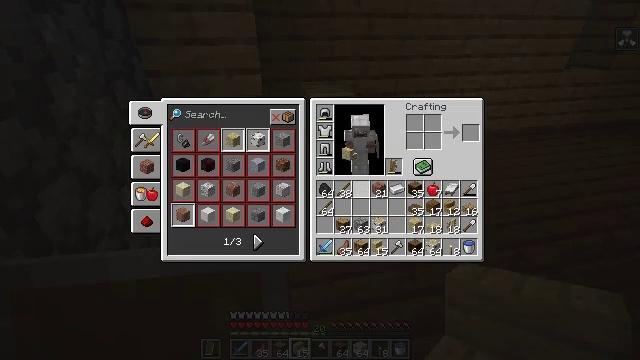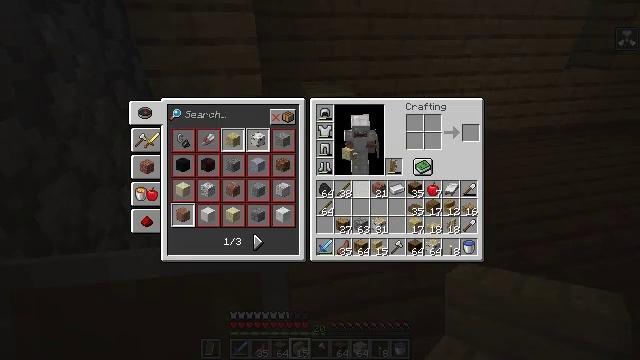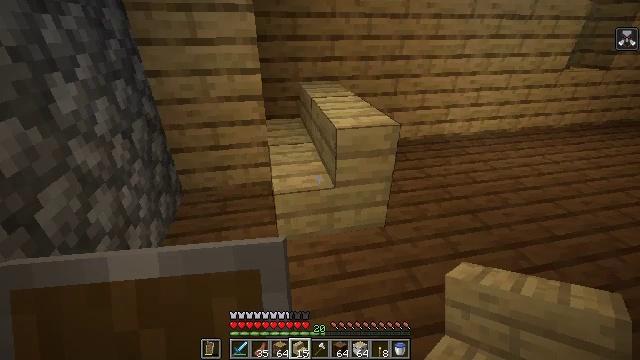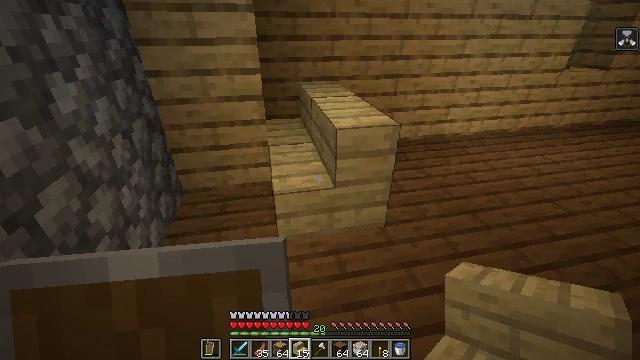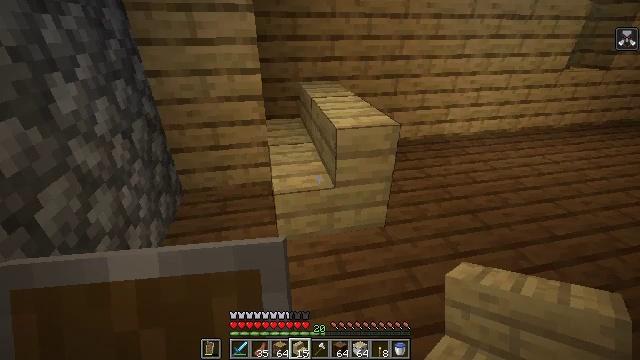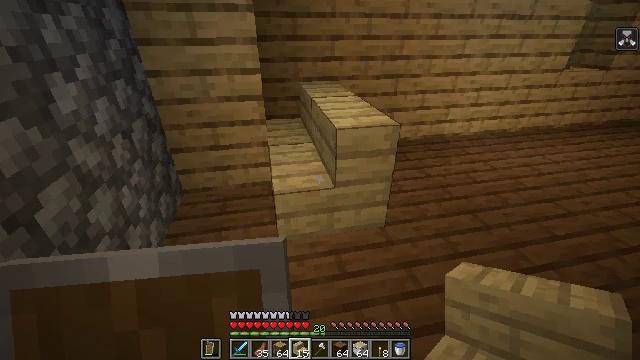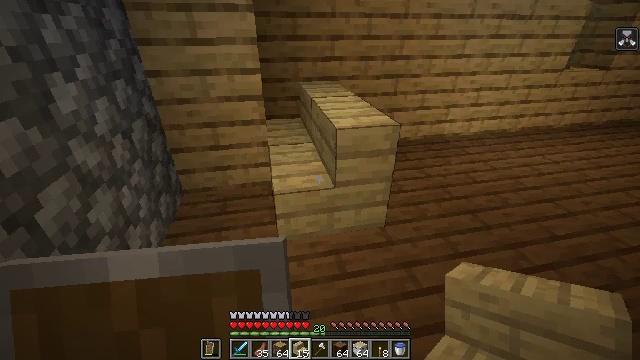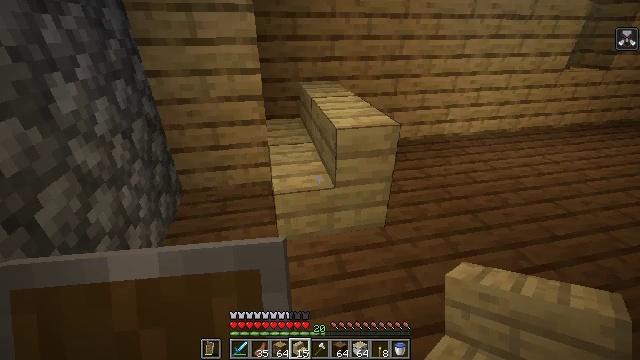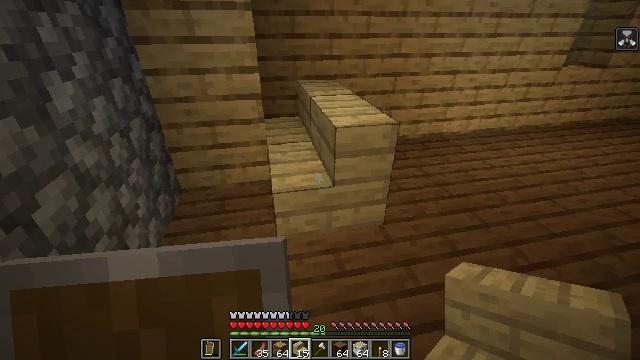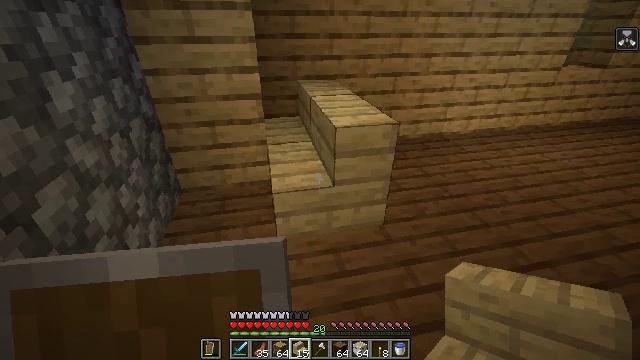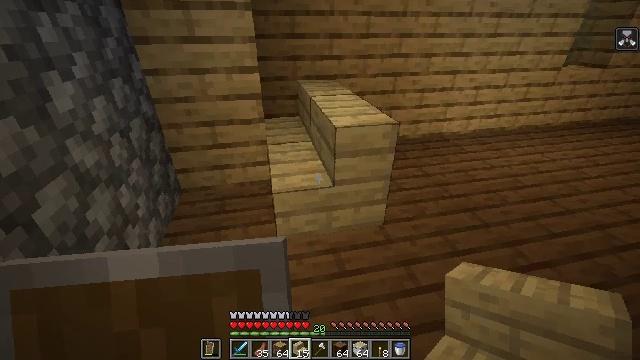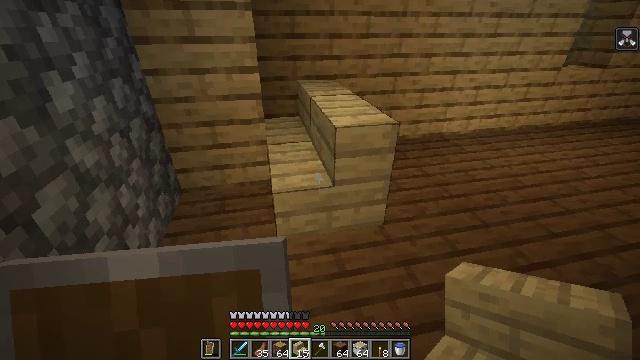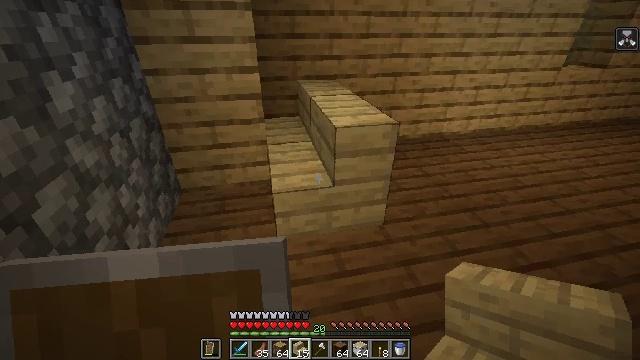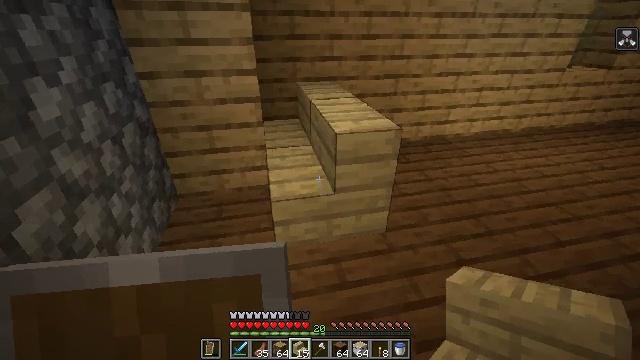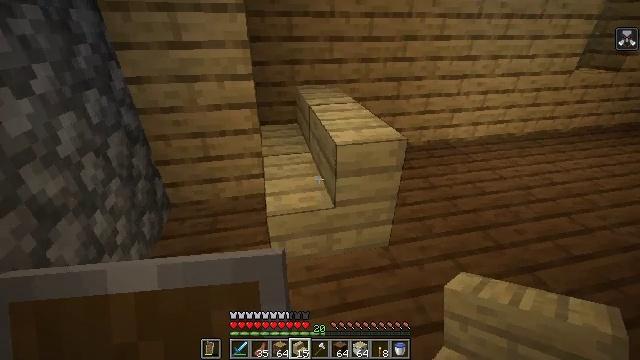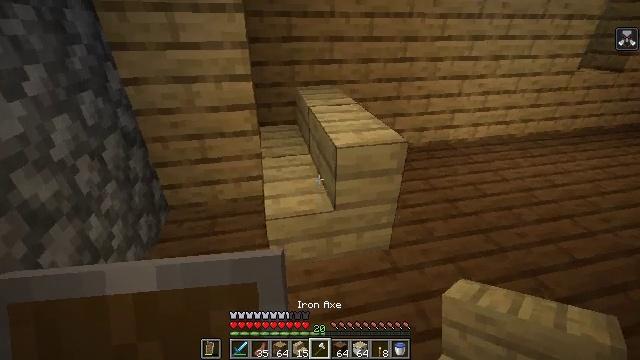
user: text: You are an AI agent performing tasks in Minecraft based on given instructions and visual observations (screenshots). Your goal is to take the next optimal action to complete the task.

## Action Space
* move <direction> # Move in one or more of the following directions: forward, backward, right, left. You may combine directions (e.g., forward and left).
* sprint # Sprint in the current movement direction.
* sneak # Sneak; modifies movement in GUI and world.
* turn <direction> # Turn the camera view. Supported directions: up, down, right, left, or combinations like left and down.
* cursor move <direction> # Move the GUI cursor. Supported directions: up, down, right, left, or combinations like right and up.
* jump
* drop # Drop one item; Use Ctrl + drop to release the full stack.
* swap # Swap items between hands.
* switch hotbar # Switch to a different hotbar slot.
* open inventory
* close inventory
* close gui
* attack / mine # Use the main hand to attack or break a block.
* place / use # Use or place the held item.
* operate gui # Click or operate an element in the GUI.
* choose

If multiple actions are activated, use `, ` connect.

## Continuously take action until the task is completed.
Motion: motion action
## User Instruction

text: Attack the birch stairs to recycle them.
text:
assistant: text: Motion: no_op
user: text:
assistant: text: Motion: close inventory
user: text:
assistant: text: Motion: close inventory
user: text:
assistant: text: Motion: close inventory
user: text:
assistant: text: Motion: close inventory
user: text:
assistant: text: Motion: no_op
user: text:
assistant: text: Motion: no_op
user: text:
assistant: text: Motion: no_op
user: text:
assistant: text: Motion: no_op
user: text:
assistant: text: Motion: no_op
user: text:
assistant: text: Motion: no_op
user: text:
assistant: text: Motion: no_op
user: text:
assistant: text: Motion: move forward
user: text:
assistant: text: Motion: move forward
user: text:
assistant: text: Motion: move forward
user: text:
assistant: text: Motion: no_op
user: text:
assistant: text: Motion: no_op
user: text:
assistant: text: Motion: no_op
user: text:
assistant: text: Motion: attack / mine
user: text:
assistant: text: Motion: attack / mine
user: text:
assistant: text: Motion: attack / mine
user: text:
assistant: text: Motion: attack / mine
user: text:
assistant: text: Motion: attack / mine
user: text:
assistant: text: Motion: attack / mine
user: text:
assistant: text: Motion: attack / mine
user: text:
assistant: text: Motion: attack / mine
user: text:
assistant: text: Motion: attack / mine
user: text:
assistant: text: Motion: attack / mine
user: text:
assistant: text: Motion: move forward, attack / mine
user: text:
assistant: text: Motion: move forward, attack / mine